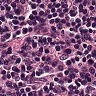
Metastatic tissue present: no